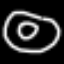
Label: donut